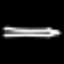
Label: pencil